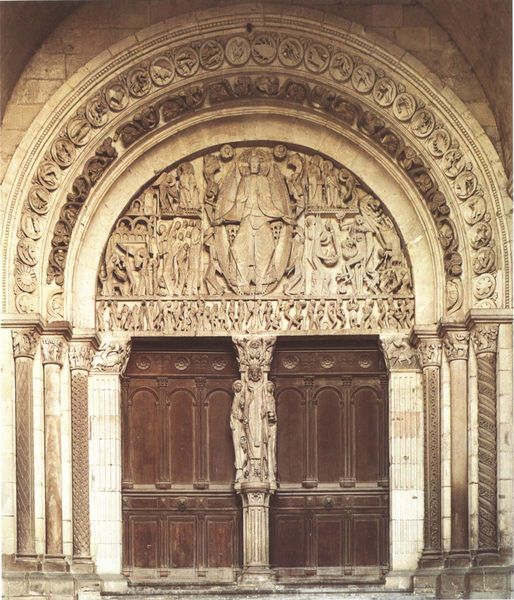
Titel: Portal mit Figurentympanon
Standort: Autun, St. Lazare (EU - F)
Schlagwörter: gott, braun, grau, holz, säule, säulen, tür, beige, sockel, stein, kirche, figur, engel, relief, bogen, türen, figuren, rundbogen, dekor, tor, foto, eingang, dom, kreise, kapitell, portal, sandstein, christus, jesus, religiös, romanik, heilige, fresco, symbole, tympanon, doppeltür, bogenfeld, kirchenportal, figure, basalt, eingen, steinmetzarbeiten, figürlih